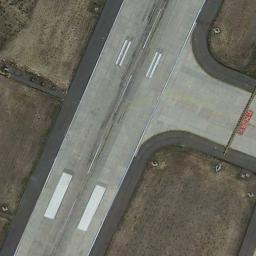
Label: runway